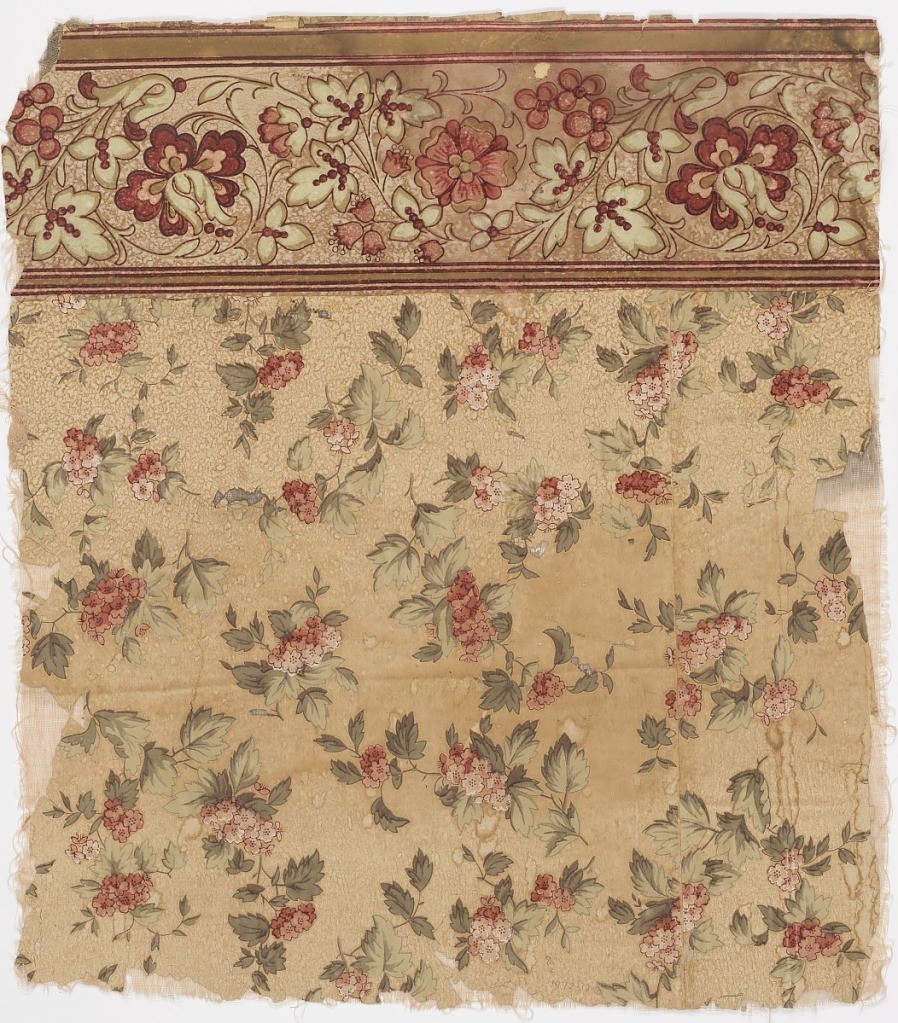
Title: Sidewall and border
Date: ca. 1880
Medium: Machine-printed
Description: a) Sidewall: pink flowers and foliage in shades of blue over cream ground; b) floral border in same colors.